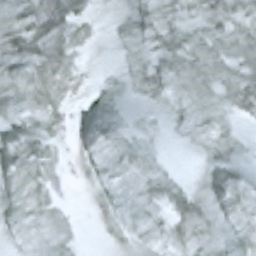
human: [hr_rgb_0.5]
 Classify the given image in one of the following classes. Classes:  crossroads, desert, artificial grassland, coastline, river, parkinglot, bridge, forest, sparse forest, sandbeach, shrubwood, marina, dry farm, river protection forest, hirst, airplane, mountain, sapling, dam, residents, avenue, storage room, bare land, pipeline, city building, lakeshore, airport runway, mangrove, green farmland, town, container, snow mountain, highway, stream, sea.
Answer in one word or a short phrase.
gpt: snow mountain